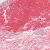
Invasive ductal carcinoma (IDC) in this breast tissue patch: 0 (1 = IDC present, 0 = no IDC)